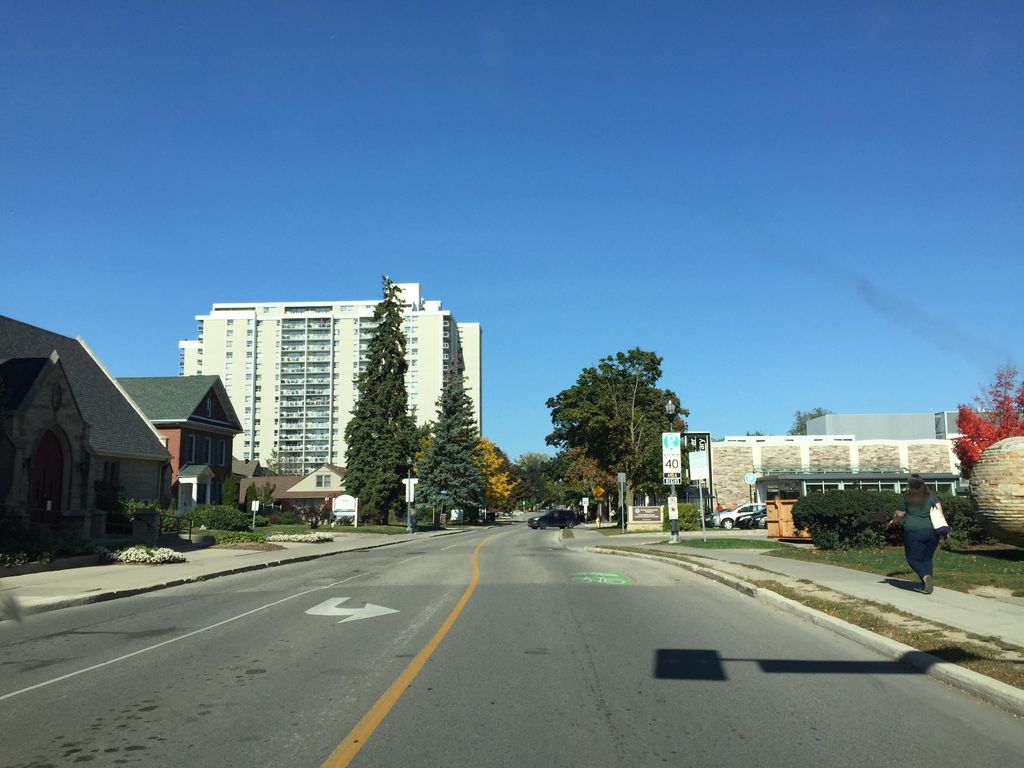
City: kitchener-waterloo